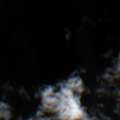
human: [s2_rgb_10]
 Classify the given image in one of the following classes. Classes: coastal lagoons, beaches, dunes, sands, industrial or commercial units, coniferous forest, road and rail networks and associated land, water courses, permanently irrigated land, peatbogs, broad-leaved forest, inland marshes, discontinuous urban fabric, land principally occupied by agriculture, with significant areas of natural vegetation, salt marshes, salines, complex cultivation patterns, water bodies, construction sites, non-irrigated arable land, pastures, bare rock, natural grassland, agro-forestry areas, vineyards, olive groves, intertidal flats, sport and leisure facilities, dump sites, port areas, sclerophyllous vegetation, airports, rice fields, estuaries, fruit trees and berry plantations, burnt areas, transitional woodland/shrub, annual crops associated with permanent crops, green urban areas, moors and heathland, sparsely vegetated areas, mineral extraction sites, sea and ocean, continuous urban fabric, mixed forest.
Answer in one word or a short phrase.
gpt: water bodies